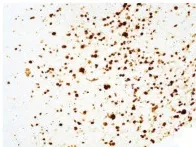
DAB 400X, (F) Tumor cells show high proliferative activity with Ki67. DAB 400x DAB - Diaminobenzene.
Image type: pathology (immunostaining)